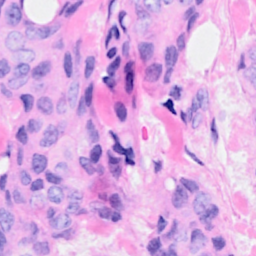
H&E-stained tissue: Breast